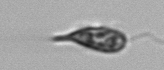
Label: Euglena